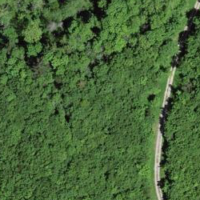
EUNIS habitat code: 41
Species observed at this site:
Lathyrus vernus